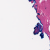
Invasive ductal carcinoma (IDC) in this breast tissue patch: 0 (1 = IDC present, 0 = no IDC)